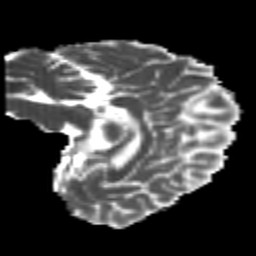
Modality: MD
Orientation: sagittal
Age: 18
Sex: female
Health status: healthy
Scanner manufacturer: philips
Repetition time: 7.383 s
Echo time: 0.08599 s